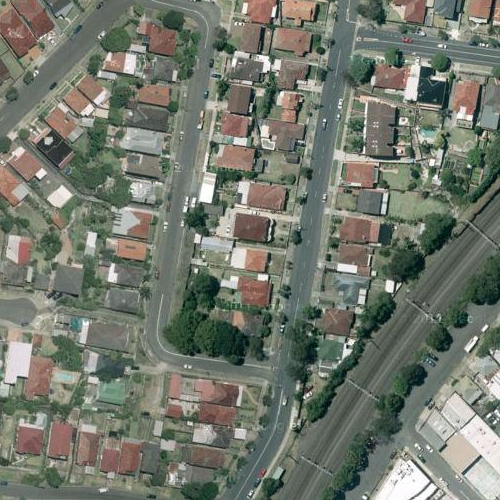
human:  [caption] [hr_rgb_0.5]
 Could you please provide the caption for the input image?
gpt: A residential area with a railway in the lower right corner and a big crossroad in the middle .

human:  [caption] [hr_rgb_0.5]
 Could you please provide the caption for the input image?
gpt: A residential area with some houses arranged neatly and a railway beside .

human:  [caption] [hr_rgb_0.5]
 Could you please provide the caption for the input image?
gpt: Many houses arranged neatly in the residential area with a railway in the lower right corner .

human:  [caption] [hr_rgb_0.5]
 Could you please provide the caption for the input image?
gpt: There are some houses arranged neatly and a railway passed by .

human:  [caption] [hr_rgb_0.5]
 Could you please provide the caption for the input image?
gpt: Lots of houses arranged densely in the residential area and a railway in the lower right corner .